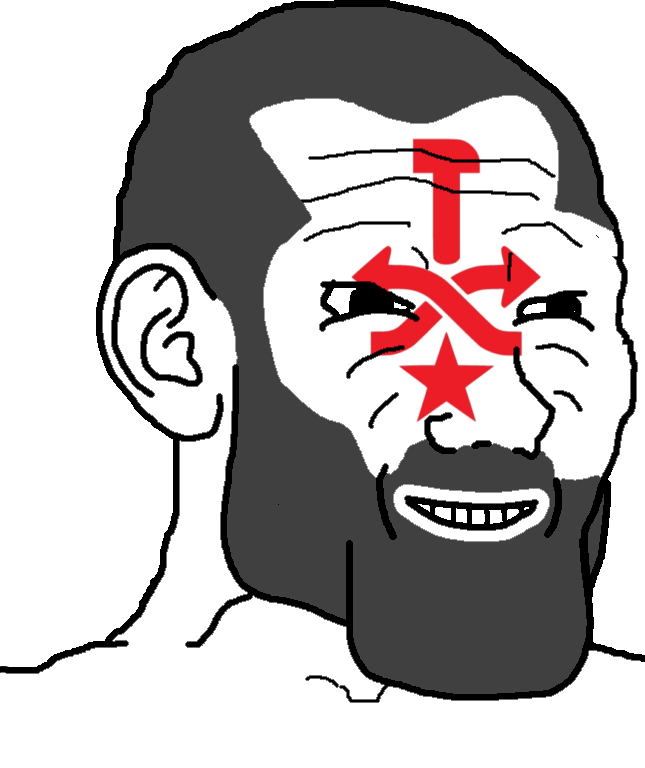
Label: 5_Grey_Chad